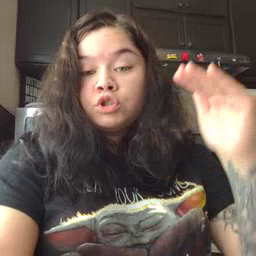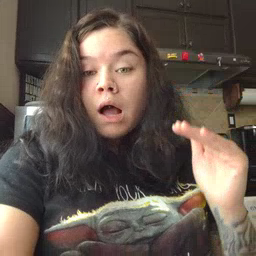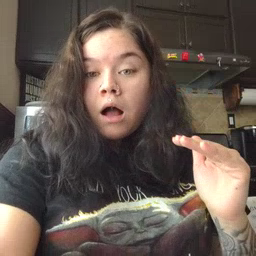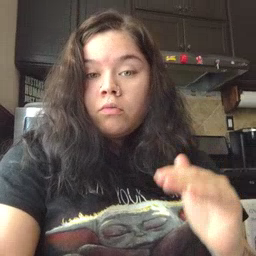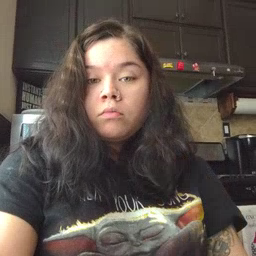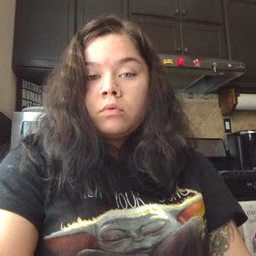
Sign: child